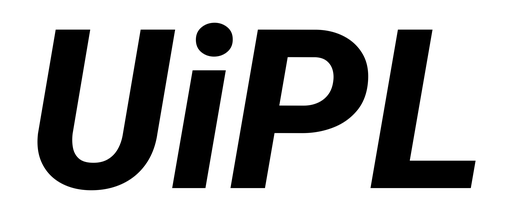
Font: Roboto-Italic_ExtraBold_Italic